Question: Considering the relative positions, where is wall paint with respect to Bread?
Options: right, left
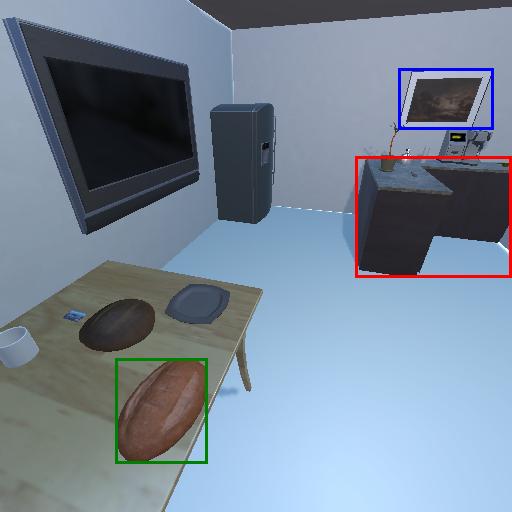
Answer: right